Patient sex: M
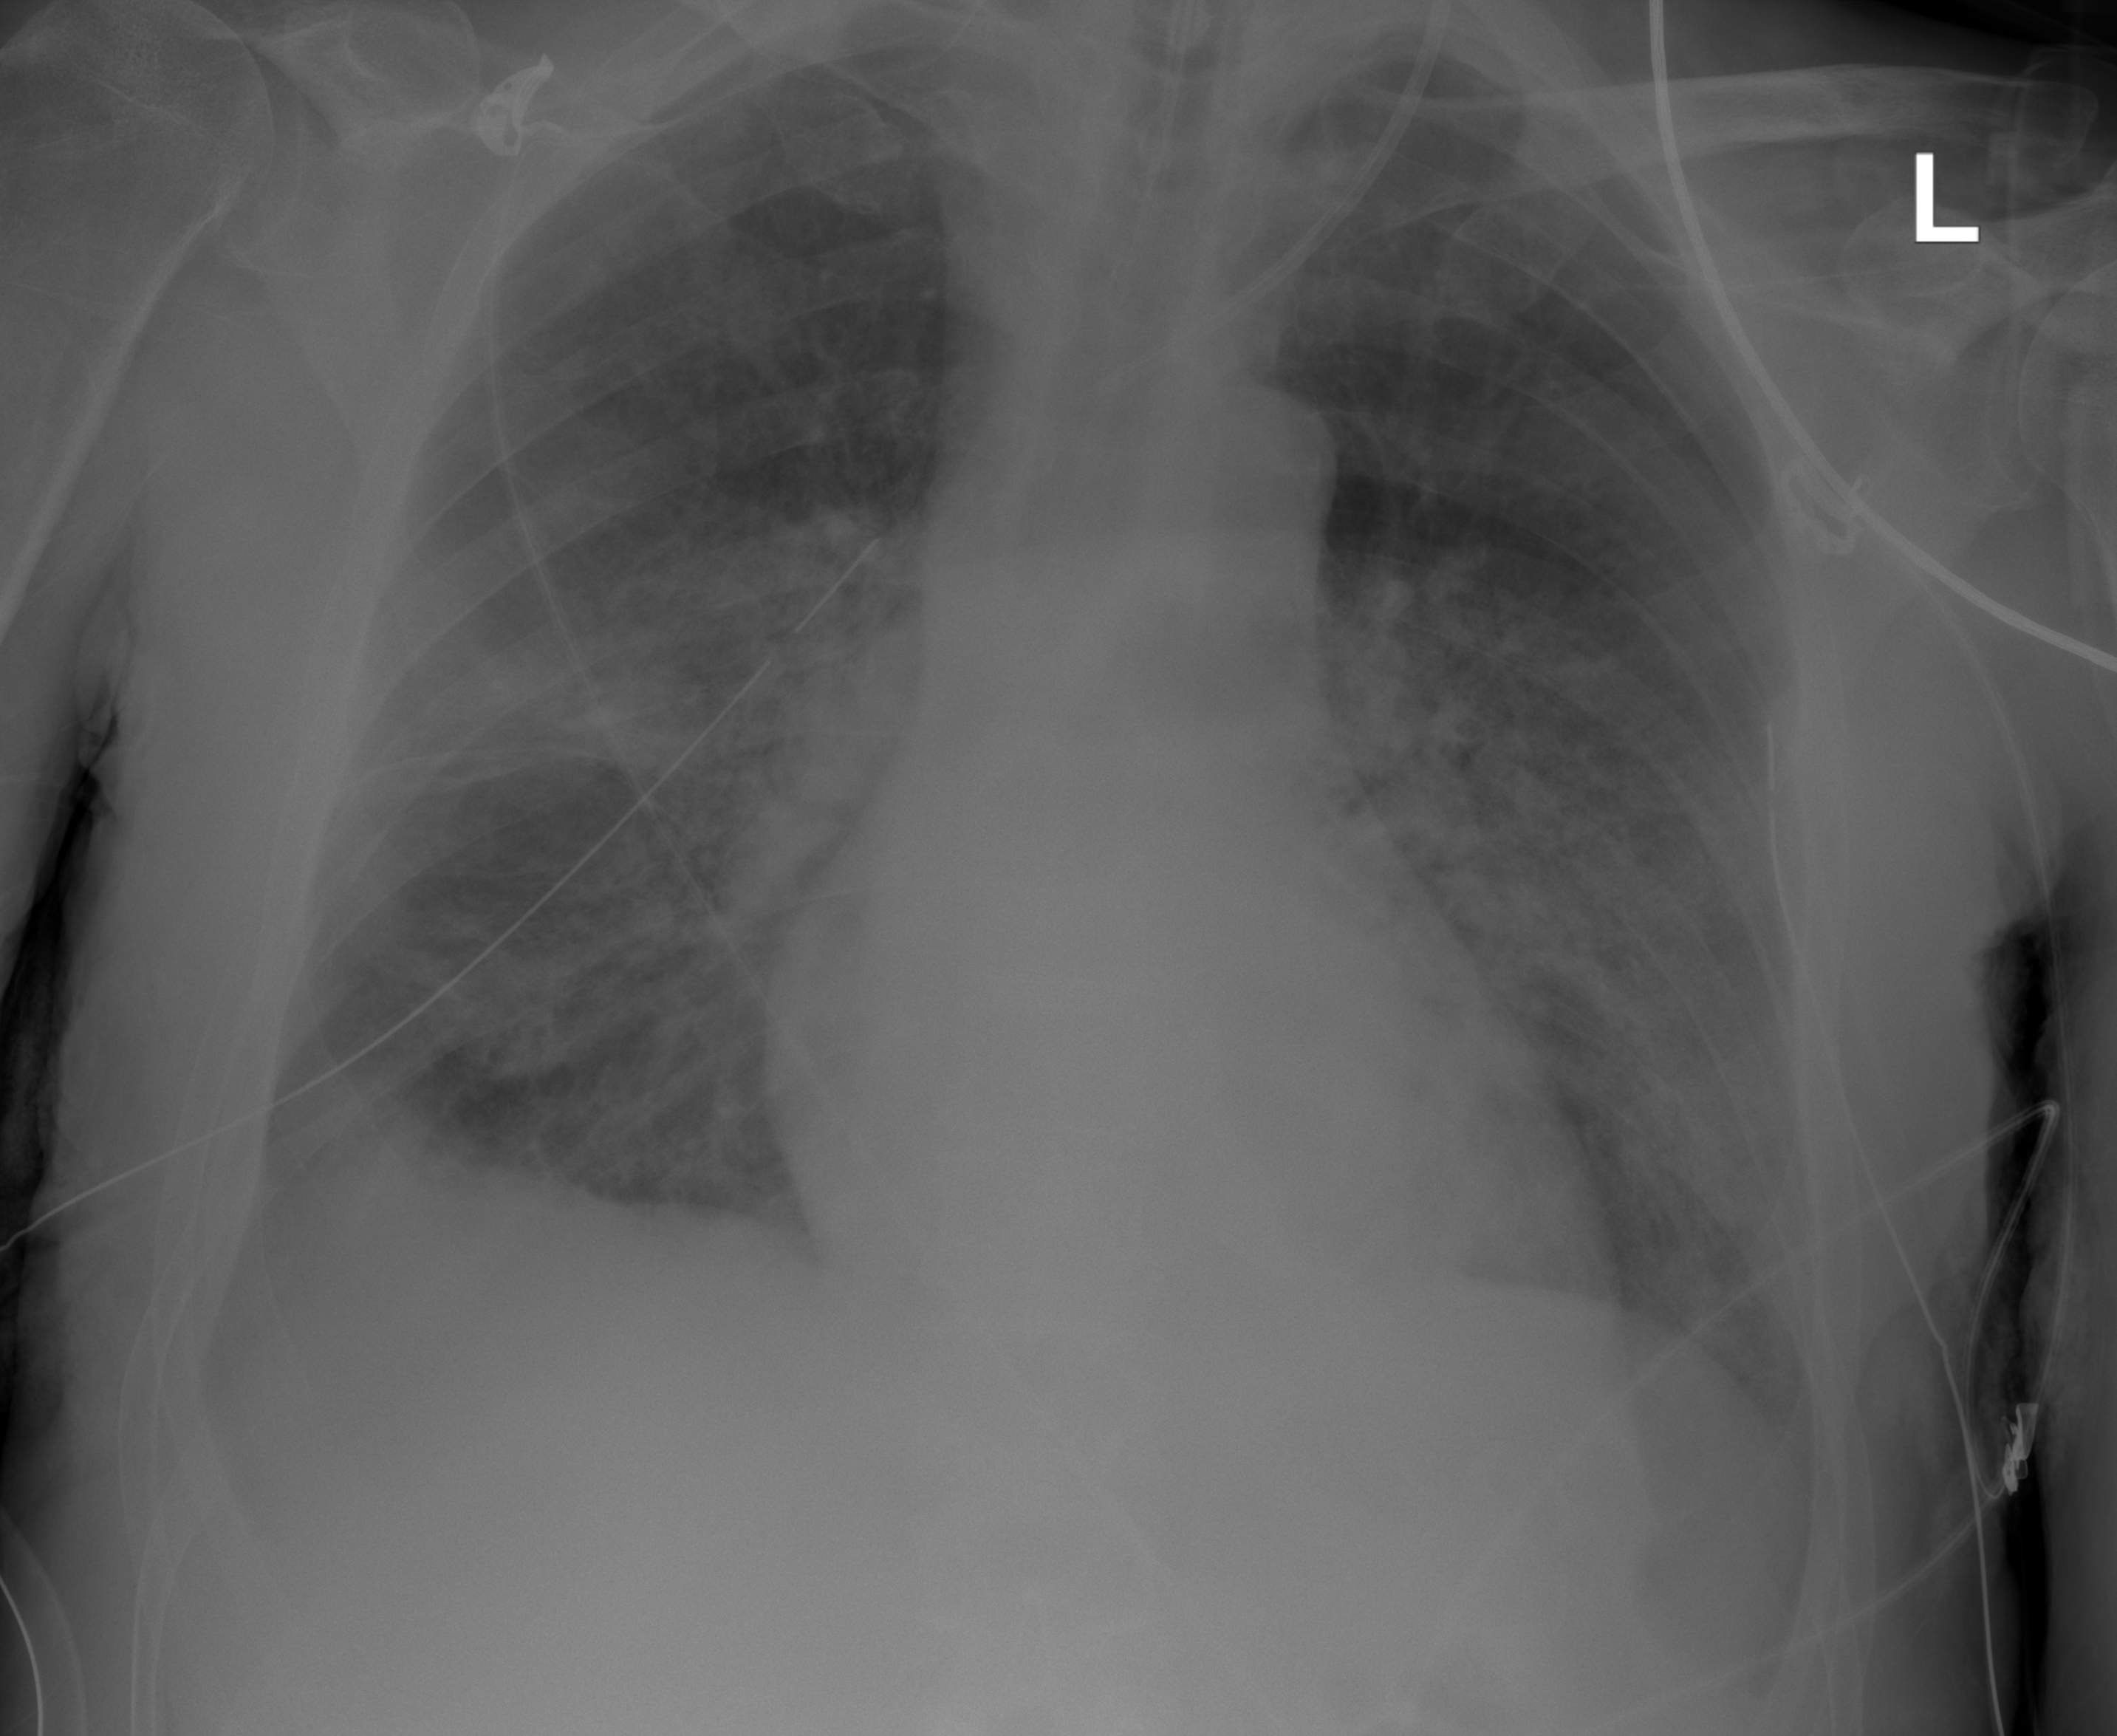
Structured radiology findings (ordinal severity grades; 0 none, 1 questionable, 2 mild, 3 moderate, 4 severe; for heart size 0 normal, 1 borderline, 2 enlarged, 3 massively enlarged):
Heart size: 2
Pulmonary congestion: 0
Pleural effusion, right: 2
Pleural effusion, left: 0
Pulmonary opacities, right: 3
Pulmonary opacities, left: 3
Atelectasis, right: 2
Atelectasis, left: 0